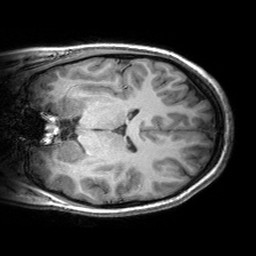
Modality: T1w
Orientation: coronal
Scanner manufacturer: siemens
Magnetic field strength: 3 T
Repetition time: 2.53 s
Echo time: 0.00299 s